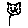
Label: cat